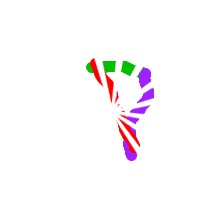
Shape: triangle